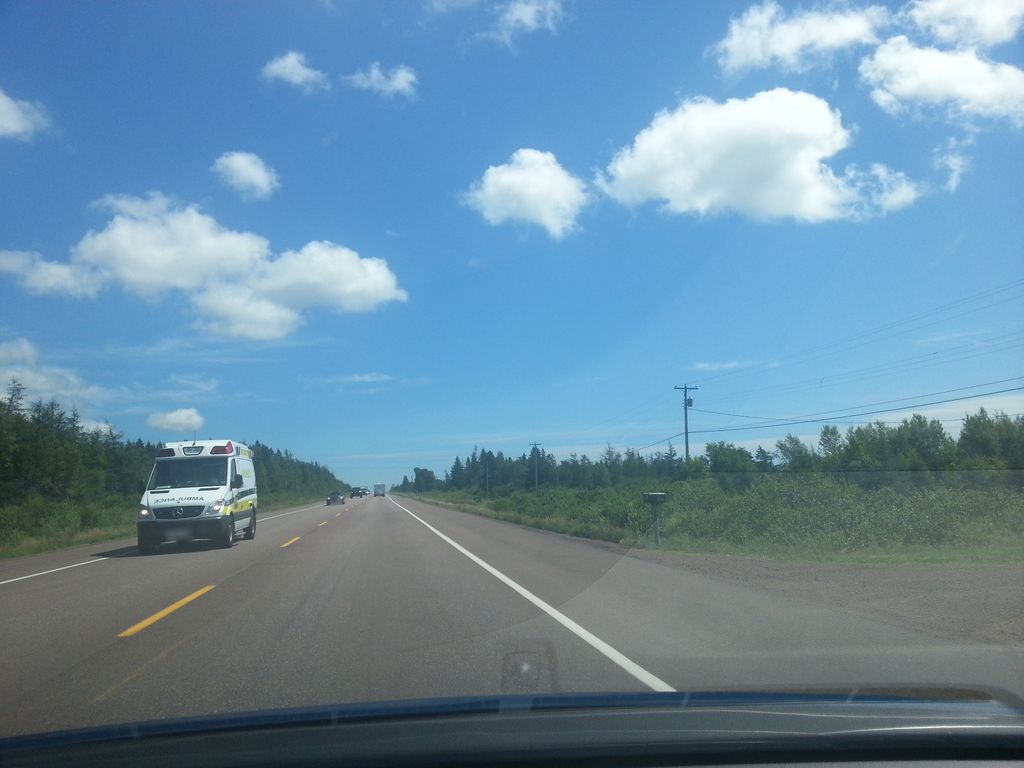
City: charlottetown